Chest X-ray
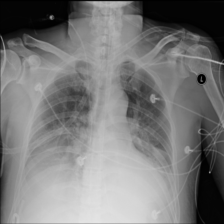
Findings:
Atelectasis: positive
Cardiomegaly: negative
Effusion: positive
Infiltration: negative
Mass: negative
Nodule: negative
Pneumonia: negative
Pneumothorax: negative
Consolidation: negative
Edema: negative
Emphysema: negative
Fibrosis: negative
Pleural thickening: negative
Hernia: negative